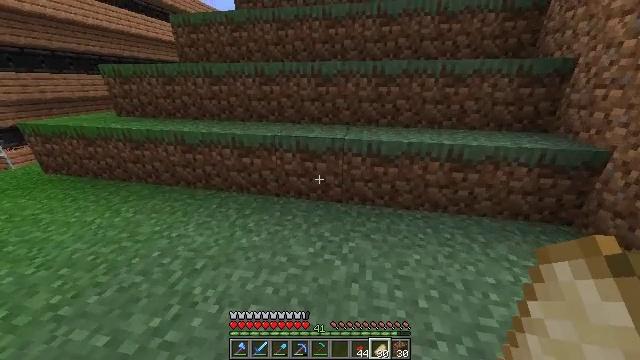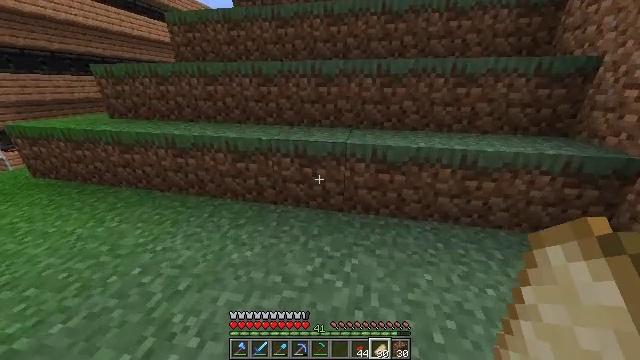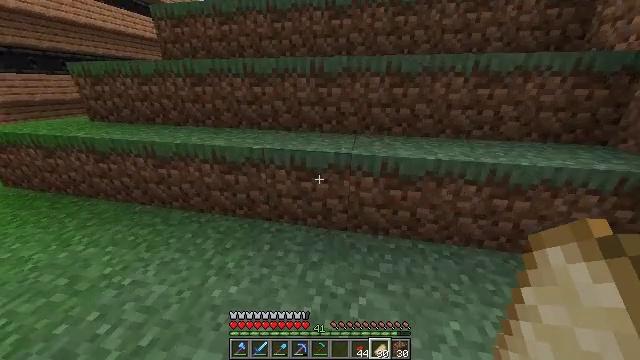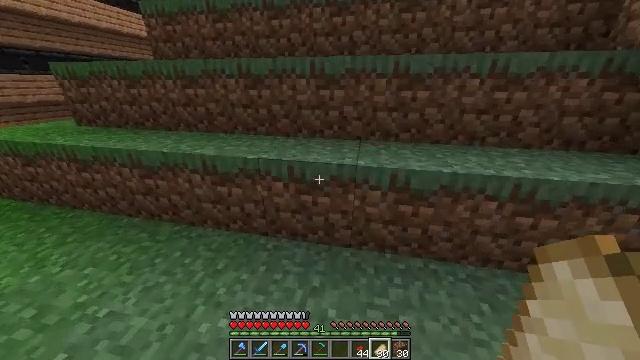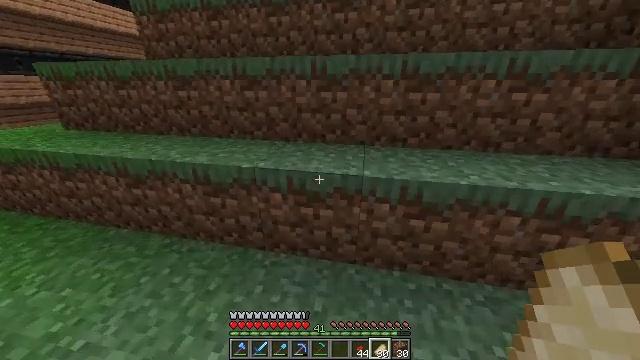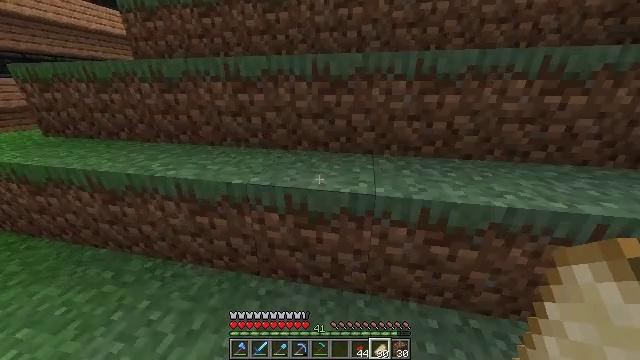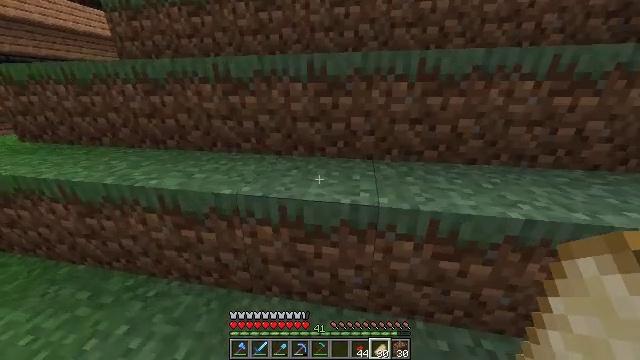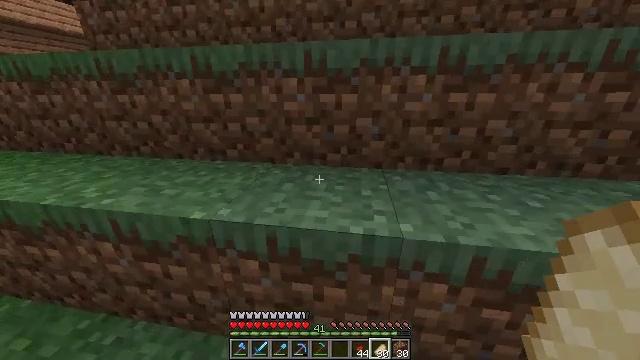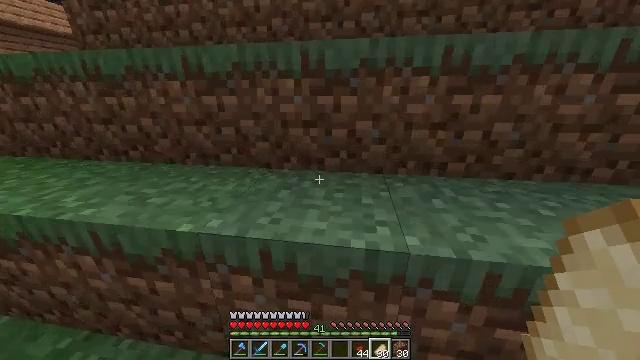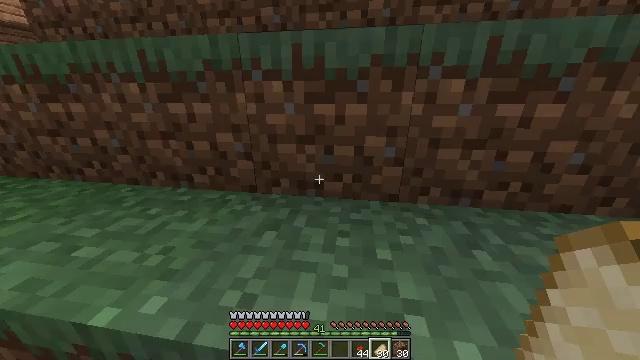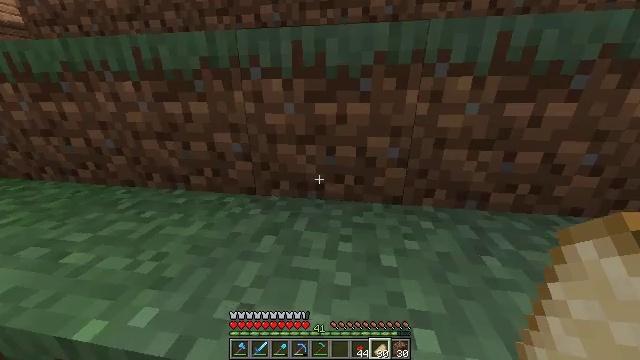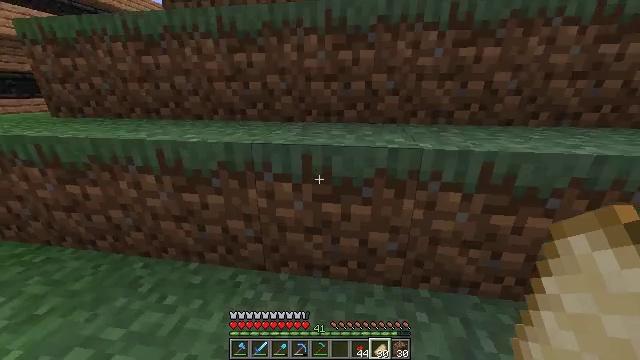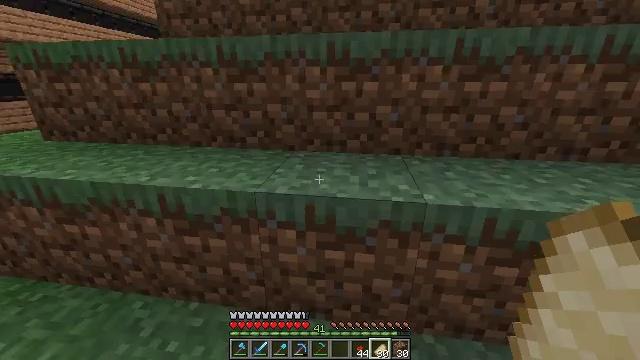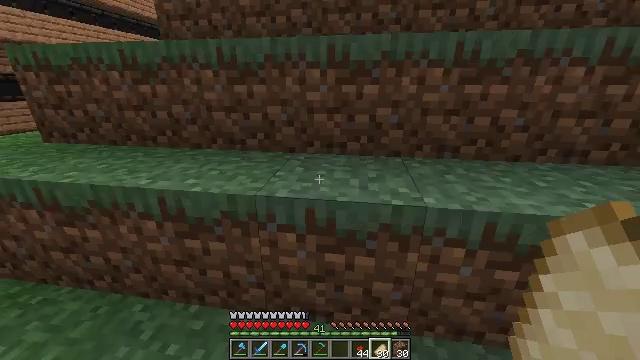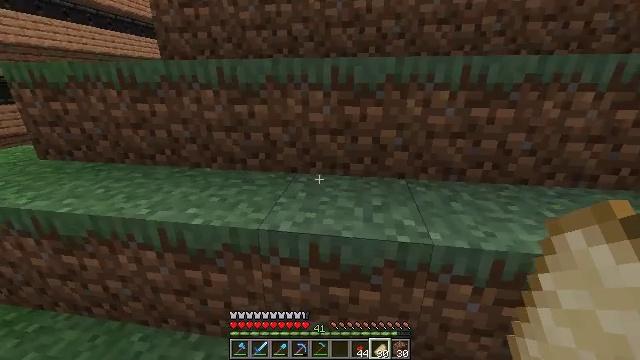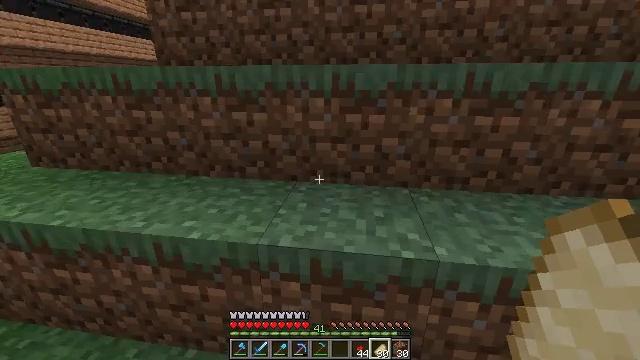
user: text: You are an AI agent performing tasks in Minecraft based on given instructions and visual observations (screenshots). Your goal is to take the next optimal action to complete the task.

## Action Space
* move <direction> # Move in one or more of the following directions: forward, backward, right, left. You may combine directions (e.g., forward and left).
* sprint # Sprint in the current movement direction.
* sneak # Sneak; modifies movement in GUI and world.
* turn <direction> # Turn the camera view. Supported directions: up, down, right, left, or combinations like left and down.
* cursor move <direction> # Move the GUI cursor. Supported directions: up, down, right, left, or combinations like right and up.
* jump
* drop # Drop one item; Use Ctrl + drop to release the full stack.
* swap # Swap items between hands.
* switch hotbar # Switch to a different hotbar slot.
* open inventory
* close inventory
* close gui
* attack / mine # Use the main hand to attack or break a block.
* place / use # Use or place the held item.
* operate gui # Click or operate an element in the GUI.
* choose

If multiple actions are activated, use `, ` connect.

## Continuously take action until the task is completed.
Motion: motion action
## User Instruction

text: Reclaim the cartography table for later use.
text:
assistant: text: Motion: move forward
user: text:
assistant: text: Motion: move forward
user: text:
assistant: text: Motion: move forward
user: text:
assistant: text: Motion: move forward
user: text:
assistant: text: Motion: move forward
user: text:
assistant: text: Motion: move forward, turn right
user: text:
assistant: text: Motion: move forward
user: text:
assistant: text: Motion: move forward
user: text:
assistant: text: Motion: move forward
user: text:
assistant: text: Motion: move forward, jump
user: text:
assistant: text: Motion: move forward, jump
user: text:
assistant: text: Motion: move forward, jump
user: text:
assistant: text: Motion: move forward, jump
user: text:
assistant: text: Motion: move forward, jump
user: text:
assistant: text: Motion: move forward, sneak, jump
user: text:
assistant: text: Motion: move forward, sneak, jump
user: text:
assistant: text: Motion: move forward, sneak, jump
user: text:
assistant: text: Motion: move forward, sneak, turn right, jump
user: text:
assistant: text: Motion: move forward, turn right, jump
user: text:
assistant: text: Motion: move forward, turn right, jump
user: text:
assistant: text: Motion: move forward, turn right, jump
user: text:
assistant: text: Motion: move forward, turn right, jump
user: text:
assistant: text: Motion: move forward, jump
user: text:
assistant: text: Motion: move forward, sprint, jump
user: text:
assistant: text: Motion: move forward, sprint, jump
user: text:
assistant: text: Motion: move forward, sprint, jump
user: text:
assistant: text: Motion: move forward, turn right, jump
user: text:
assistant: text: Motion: move forward, jump
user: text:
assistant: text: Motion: move forward, jump
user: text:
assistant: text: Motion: move forward, jump